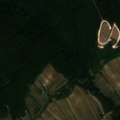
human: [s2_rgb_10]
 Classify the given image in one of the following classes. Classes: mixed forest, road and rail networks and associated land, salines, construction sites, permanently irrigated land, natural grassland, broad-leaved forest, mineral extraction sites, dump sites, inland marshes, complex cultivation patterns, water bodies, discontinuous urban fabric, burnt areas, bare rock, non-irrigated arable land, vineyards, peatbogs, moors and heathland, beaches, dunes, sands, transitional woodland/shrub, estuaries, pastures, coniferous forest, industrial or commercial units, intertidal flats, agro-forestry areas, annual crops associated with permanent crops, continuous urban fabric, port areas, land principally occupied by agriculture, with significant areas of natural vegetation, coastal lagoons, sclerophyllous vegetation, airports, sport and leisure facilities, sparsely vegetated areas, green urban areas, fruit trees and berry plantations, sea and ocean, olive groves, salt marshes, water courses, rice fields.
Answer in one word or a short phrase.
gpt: vineyards, broad-leaved forest